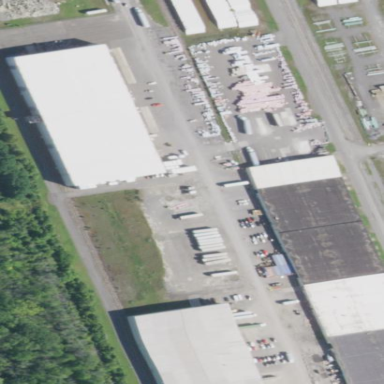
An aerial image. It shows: Warehouse building.